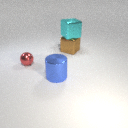
large blue metal cylinder in front of large brown metal cube